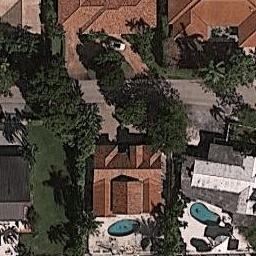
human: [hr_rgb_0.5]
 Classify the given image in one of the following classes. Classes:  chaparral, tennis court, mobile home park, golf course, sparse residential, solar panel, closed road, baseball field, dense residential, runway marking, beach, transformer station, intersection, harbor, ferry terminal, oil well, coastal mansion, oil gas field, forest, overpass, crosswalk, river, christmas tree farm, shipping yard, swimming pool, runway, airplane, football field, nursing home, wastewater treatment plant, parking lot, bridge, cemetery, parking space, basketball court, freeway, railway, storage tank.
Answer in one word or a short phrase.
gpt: coastal mansion